Question: '''
this.rootComponent.setLayout(new GridBagLayout());
GridBagConstraints gbc=new GridBagConstraints();
//gbc.gridwidth=2;
gbc.gridx=0;
gbc.gridy=0;
gbc.gridwidth=8;
gbc.anchor=GridBagConstraints.FIRST_LINE_START;
this.rootComponent.add(new JLabel("Test label 1"),gbc);
gbc.gridx=8;
gbc.gridy=12;
gbc.gridwidth=GridBagConstraints.REMAINDER;
gbc.anchor=GridBagConstraints.FIRST_LINE_START;
this.rootComponent.add(new JLabel("Test label"),gbc);
'''
Want to format it like this. grey part shows the jpanel part. Initially i want to layout the first 2 jpanel correctly . which is not working. how to fix it?

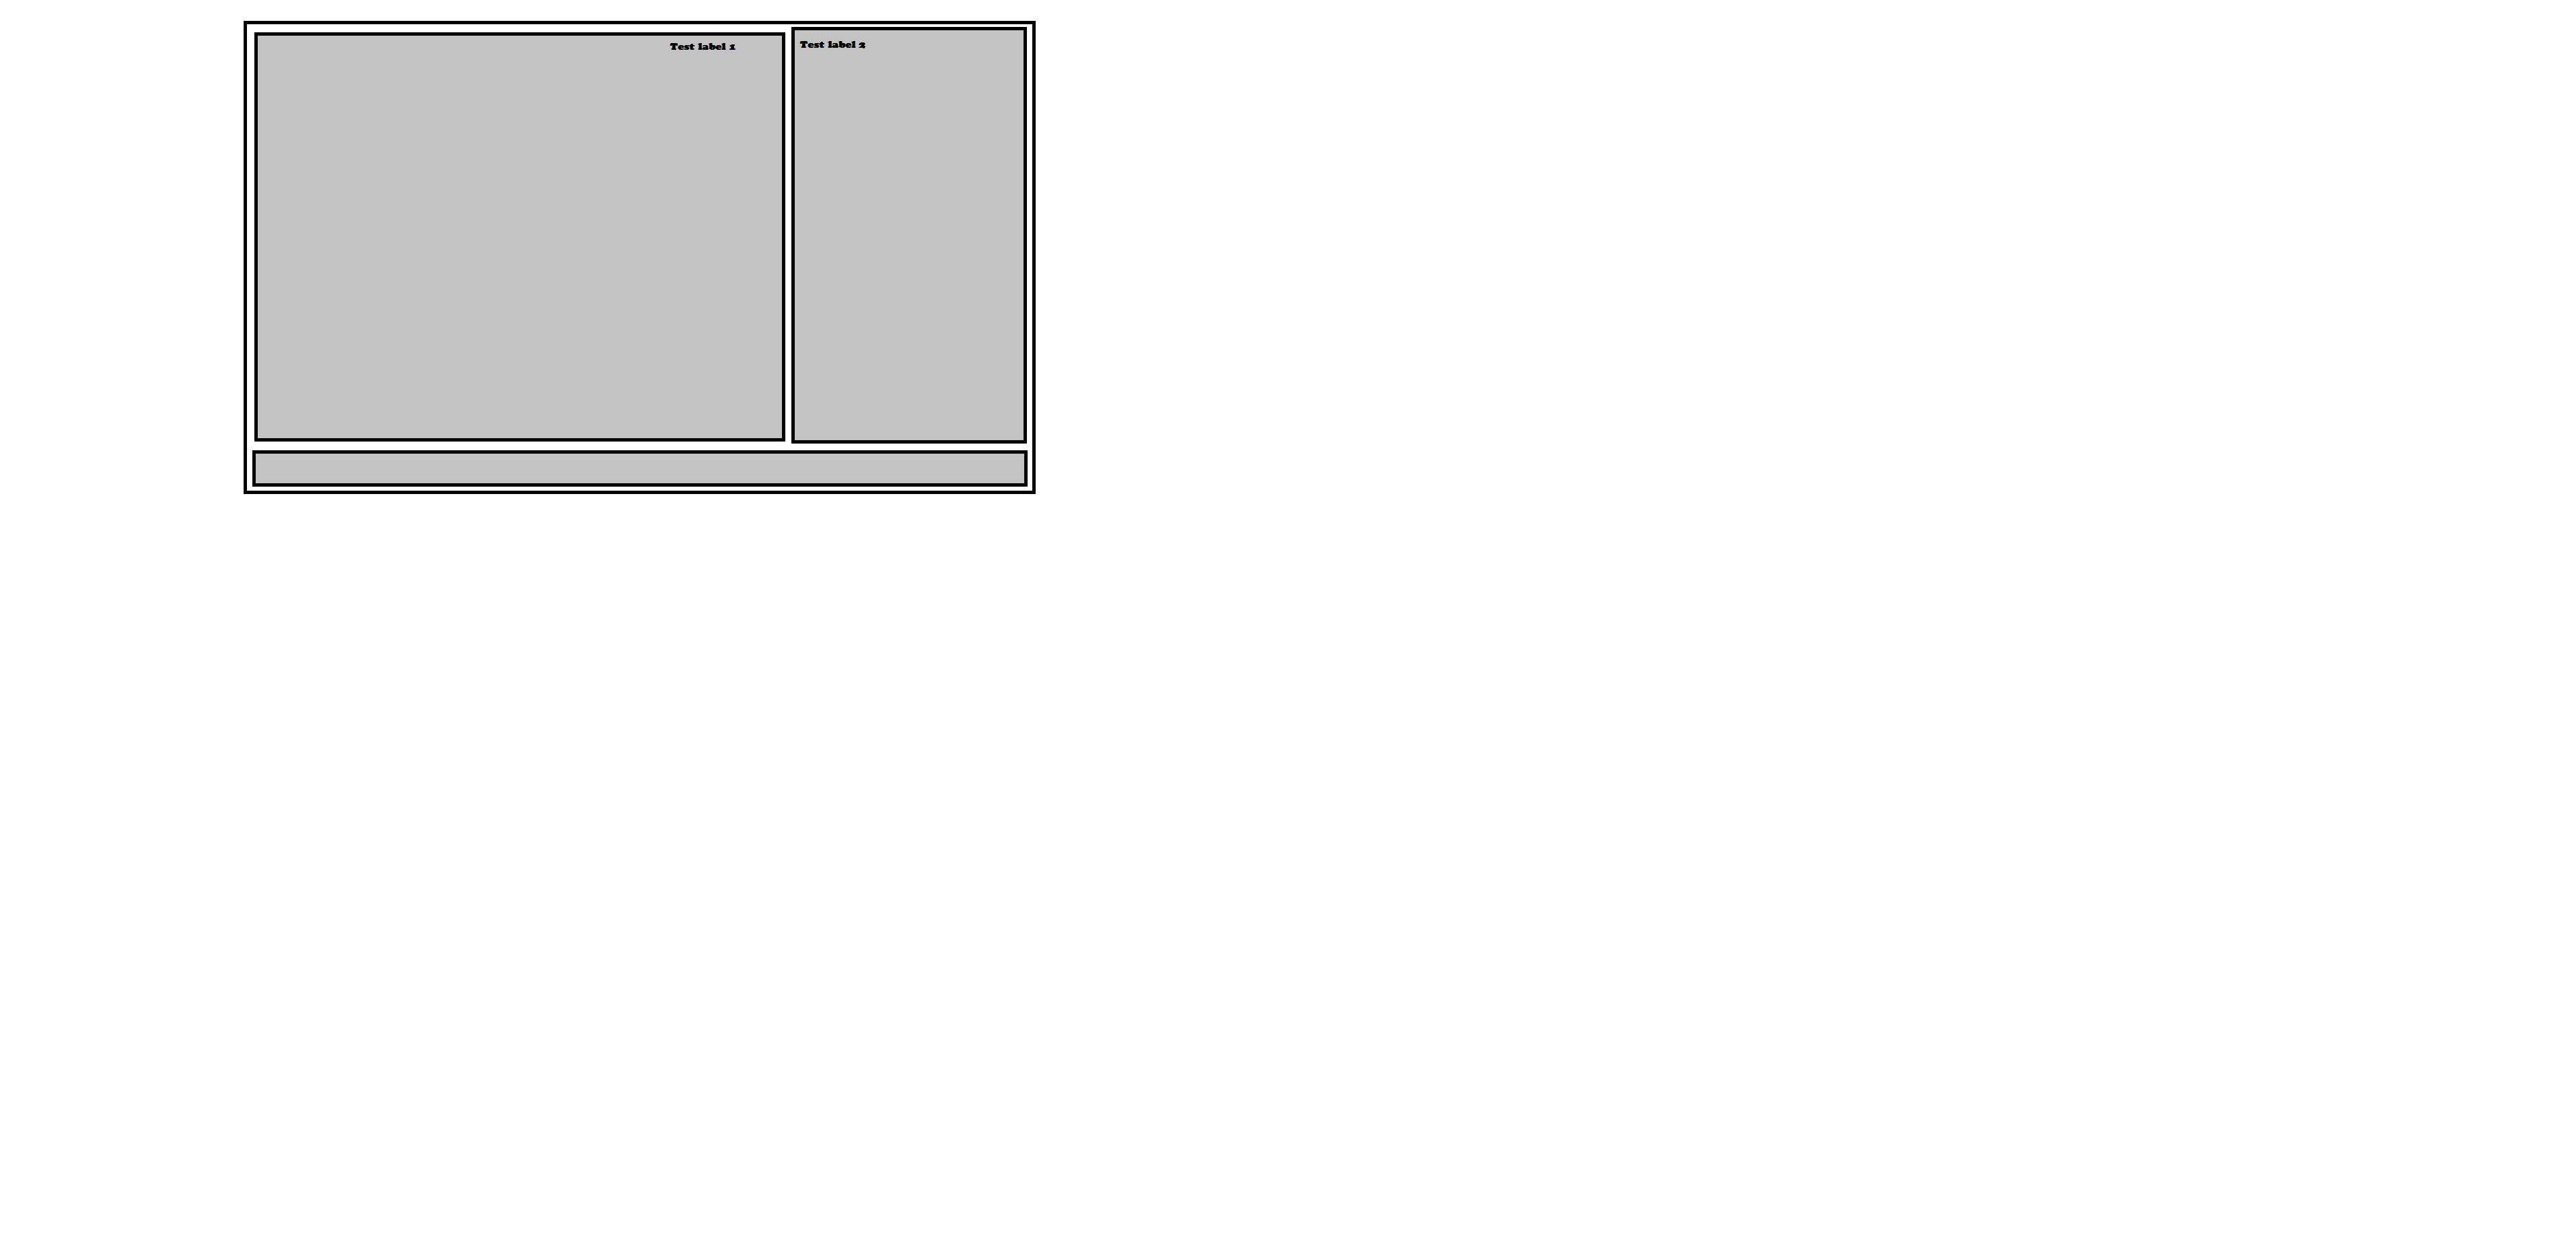
Answer: You are failing to specify any 'weightx' and 'weighty' values to the 'GridBagConstraints'. Moreover your 'gridwidth' values are wrong, since it only needs to be '2' for the bottom most 'JPanel', for the rest it needs to be '1'.
---
Consider 'JPanel's 'BLUE' and 'RED', they are to be placed along the , in the ratio
'70:30', with respect to each other (therefore their 'weightx' will be '0.7' and '0.3' respectively. Since the total area along the is '1.0').
Now both of these 'BLUE' and 'RED JPanel's are to be placed along the , with respect to the third 'GREEN JPanel' in the ratio '90:10', therefore, both of these 'BLUE' and 'RED' will have 'weighty = 0.9', and the 'GREEN JPanel' will have 'weighty = 0.1', but since 'GREEN JPanel' is suppose to occupy the whole area (with respect to ), as occupied by 'BLUE' and 'RED JPanel's, for that matter, its 'gridwidth = 2' and 'weightx = 1.0'.
---
Try this code example :
'''
import java.awt.*;
import javax.swing.*;
public class GridBagLayoutExample
{
private GridBagConstraints gbc;
public GridBagLayoutExample()
{
gbc = new GridBagConstraints();
gbc.anchor = GridBagConstraints.FIRST_LINE_START;
}
private void displayGUI()
{
JFrame frame = new JFrame("GridBagLayout Example");
frame.setDefaultCloseOperation(JFrame.DISPOSE_ON_CLOSE);
JPanel contentPane = getPanel(Color.WHITE);
contentPane.setLayout(new GridBagLayout());
JPanel leftPanel = getPanel(Color.BLUE);
JPanel rightPanel = getPanel(Color.RED);
JPanel bottomPanel = getPanel(Color.GREEN.darker());
addComp(contentPane, leftPanel
, 0, 0, 0.7, 0.9, 1, 1, GridBagConstraints.BOTH);
addComp(contentPane, rightPanel
, 1, 0, 0.3, 0.9, 1, 1, GridBagConstraints.BOTH);
addComp(contentPane, bottomPanel
, 0, 1, 1.0, 0.1, 2, 1, GridBagConstraints.BOTH);
frame.setContentPane(contentPane);
//frame.pack();
frame.setSize(300, 300);
frame.setLocationByPlatform(true);
frame.setVisible(true);
}
private void addComp(JPanel panel, JComponent comp
, int gridX, int gridY
, double weightX, double weightY
, int gridWidth, int gridHeight, int fill)
{
gbc.gridx = gridX;
gbc.gridy = gridY;
gbc.weightx = weightX;
gbc.weighty = weightY;
gbc.gridwidth = gridWidth;
gbc.gridheight = gridHeight;
gbc.fill = fill;
panel.add(comp, gbc);
}
private JPanel getPanel(Color backColour)
{
JPanel panel = new JPanel();
panel.setOpaque(true);
panel.setBackground(backColour);
panel.setBorder(
BorderFactory.createEmptyBorder(5, 5, 5, 5));
return panel;
}
public static void main(String[] args)
{
Runnable runnable = new Runnable()
{
@Override
public void run()
{
new GridBagLayoutExample().displayGUI();
}
};
EventQueue.invokeLater(runnable);
}
}
'''
Here is the OUTPUT of the same :